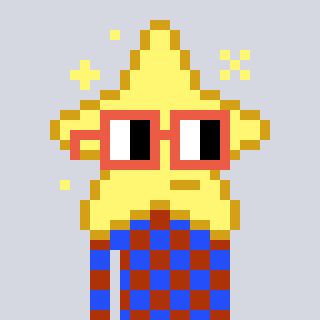
a pixel art character with square orange glasses, a star-shaped head and a hotbrown-colored body on a cool background